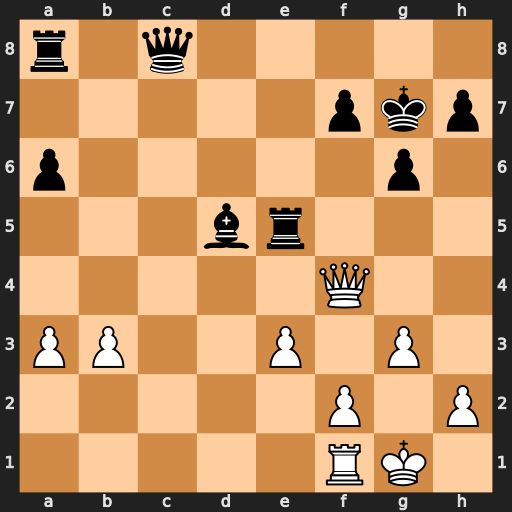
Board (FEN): r1q5/5pkp/p5p1/3br3/5Q2/PP2P1P1/5P1P/5RK1
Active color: w
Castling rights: -
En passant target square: -
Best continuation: Qxe5+ Kg8 Qxd5